Field crop: maize
Growth stage: 1
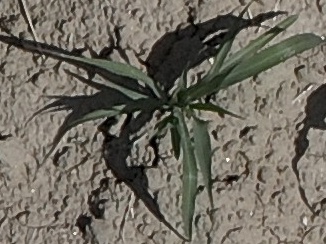
Species: sorghum